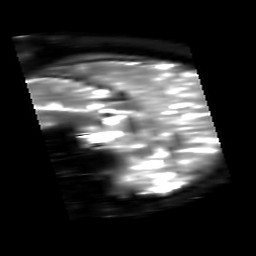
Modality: T2starmap
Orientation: sagittal
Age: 40
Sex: male
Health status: ill